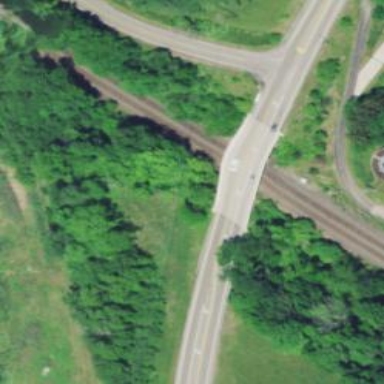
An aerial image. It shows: Primary highway on asphalt bridge.